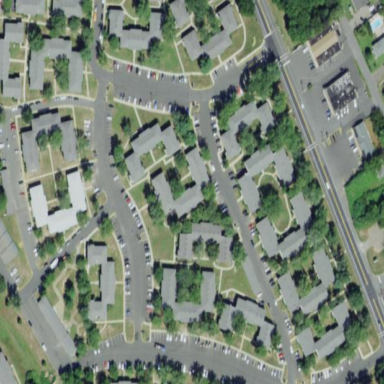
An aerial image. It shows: Residential area with apartments.